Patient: sex M, age 45
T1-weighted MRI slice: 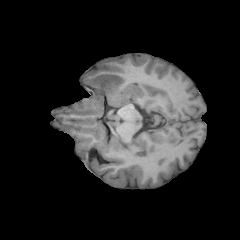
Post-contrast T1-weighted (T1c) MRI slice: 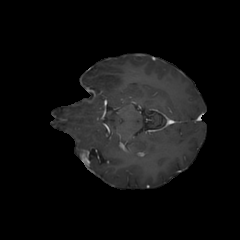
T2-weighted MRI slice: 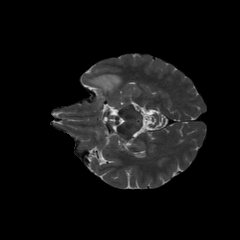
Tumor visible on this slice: yes
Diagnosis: Oligodendroglioma, IDH-mutant, 1p/19q-codeleted
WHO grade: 2